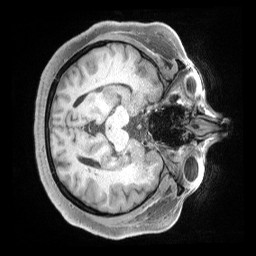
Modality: T1w
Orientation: axial
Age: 31
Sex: female
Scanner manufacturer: siemens
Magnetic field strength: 3 T
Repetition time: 2 s
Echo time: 0.00211 s